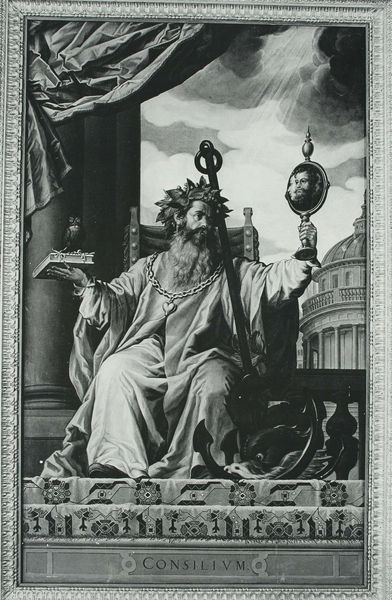
Titel: Der Rat und seine Eigenschaften, Consilium (Rat)
Künstler: Peter Candid
Standort: München
Institution: Residenz, Trierzimmer
Schlagwörter: adler, dunkel, gemälde, gott, himmel, mann, umhang, vogel, weiß, wolken, grau, hell, hintergrund, kleid, licht, schmuck, schwarz, stuhl, säule, säulen, tisch, zeichnung, blick, blüten, gebäude, tiere, wolke, ornament, teppich, bart, architektur, barock, falten, rahmen, sockel, stein, vollbart, bild, bildnis, gesten, herr, portrait, porträt, rückenlehne, spiegel, vorhang, kirche, sonne, gewand, mantel, sitzend, krone, kreis, rund, balkon, schiff, schrift, spiegelbild, stab, kette, grafik, sigantur, empore, rand, kuppel, treppe, wetter, könig, thron, inschrift, verzierung, draperie, stufen, podest, knie, foto, eisen, schild, sonnenstrahl, antike, buch, medaillon, münchen, palast, balustrade, dom, strahlen, druck, schwarz weiß, radierung, stich, titel, lithografie, text, orden, herrscher, kranz, lorbeer, lorbeerkranz, pantheon, rom, einband, fisch, prister, eiß, anhänger, residenz, antik, blitz, sonnenschein, florenz, herz, ballustrade, tempel, anker, erleuchtung, kupferstich, globus, eule, klassik, schaft, dornenkranz, insignien, zepter, szepter, wissenschaft, baptisterium, weltkugel, rotunde, latein, kuppelbau, caesar, neoklassik, regent, studen, rat, stiege, uhu, buchmalerei, weisheit, astronom, corona, abwägen, kuferstich, aram, consilium, konsul, hez, konsil, namensschlild, conslium